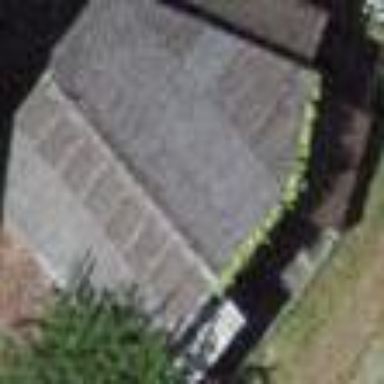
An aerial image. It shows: Garage building.